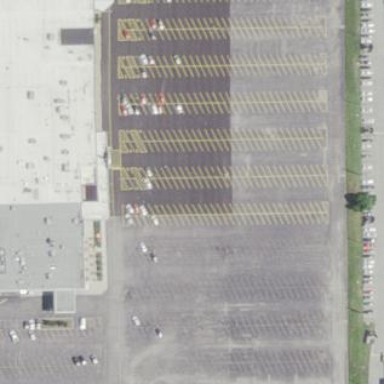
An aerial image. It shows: Parking area with surface.